Field crop: maize
Growth stage: 2
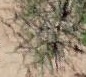
Species: salsola